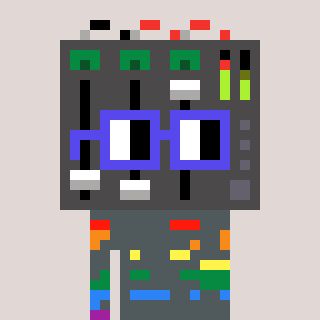
a pixel art character with square blue glasses, a mixer-shaped head and a orange-colored body on a warm background